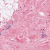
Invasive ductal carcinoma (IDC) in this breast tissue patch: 0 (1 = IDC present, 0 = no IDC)